Question: I added texturePacker script to export sprite sheet and its working. I would like to know how to set 'Pre Multiply Alpha' and 'NPot any size' while exporting sheet through Xcode script?
Here is my present Code:
'''
TP="/usr/local/bin/TexturePacker"
${TP} --smart-update --format cocos2d --padding 2 --main-extension "-ipadhd" --autosd-variant 0.5:-ipad --autosd-variant 0.5:-hd --autosd-variant 0.25: --opt RGBA8888 --data iOS/Resources/Game_SpriteSheet/CBirdSpriteSheet_1-ipadhd.plist --sheet iOS/Resources/Game_SpriteSheet/CBirdSpriteSheet_1-ipadhd.pvr.ccz SpriteSheet/Sprite_Sheet_1/*.png
'''
Screenshot from external texture packer. I want same in script.

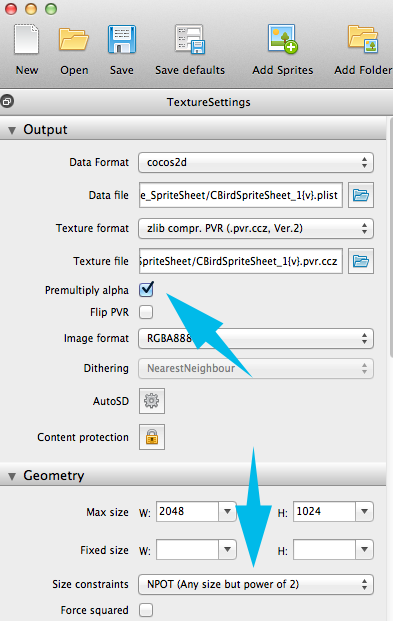
Answer: Have you tried adding the '--premultiply-alpha' and '--size-constraints <value>' options to the command? [1]
'''
TP="/usr/local/bin/TexturePacker"
${TP} --smart-update --format cocos2d --padding 2 --main-extension "-ipadhd" --autosd-variant 0.5:-ipad --autosd-variant 0.5:-hd --autosd-variant 0.25: --opt RGBA8888 --premultiply-alpha --size-constraints NPOT --data iOS/Resources/Game_SpriteSheet/CBirdSpriteSheet_1-ipadhd.plist --sheet iOS/Resources/Game_SpriteSheet/CBirdSpriteSheet_1-ipadhd.pvr.ccz SpriteSheet/Sprite_Sheet_1/*.png
'''
<URL>